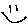
Label: smiley face